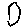
Label: hexagon